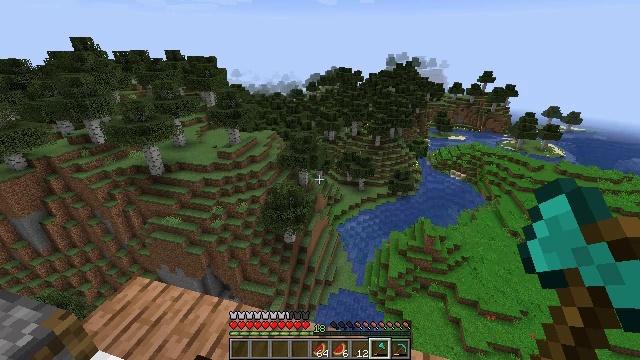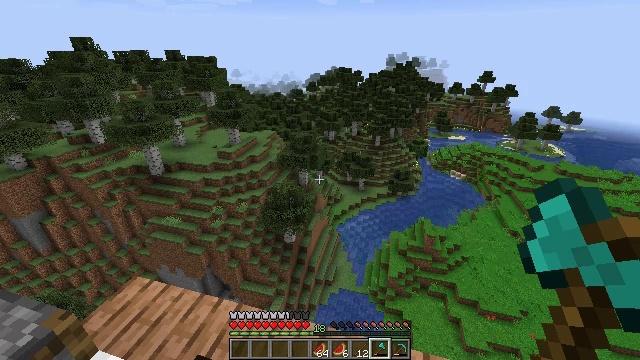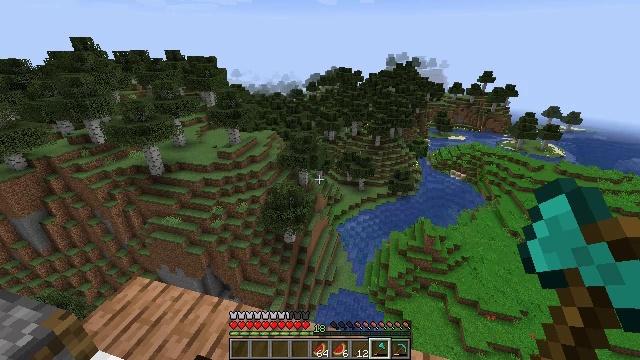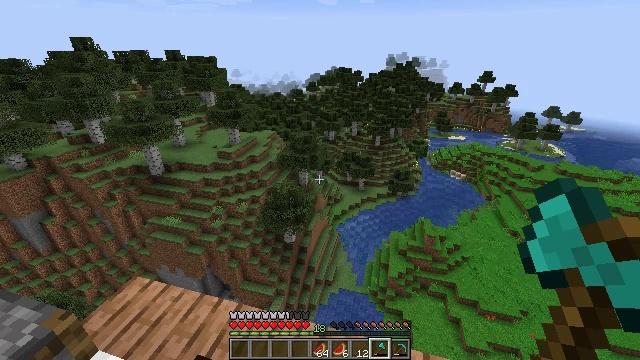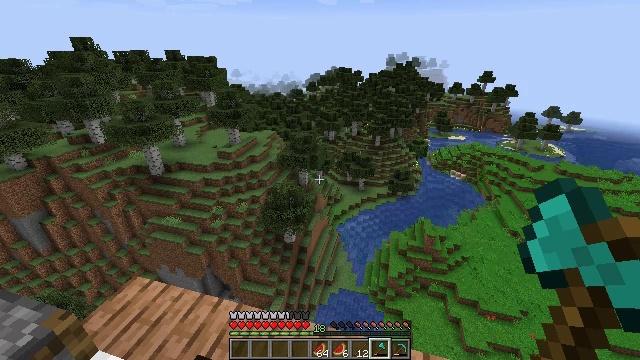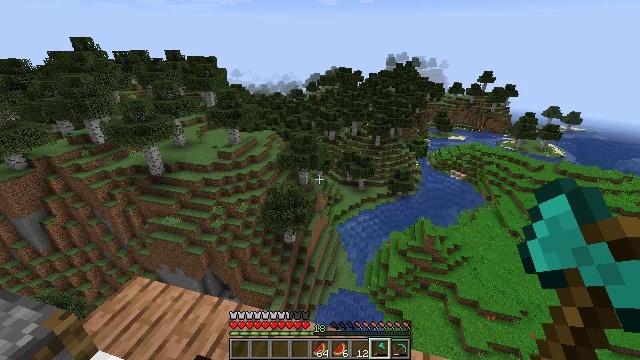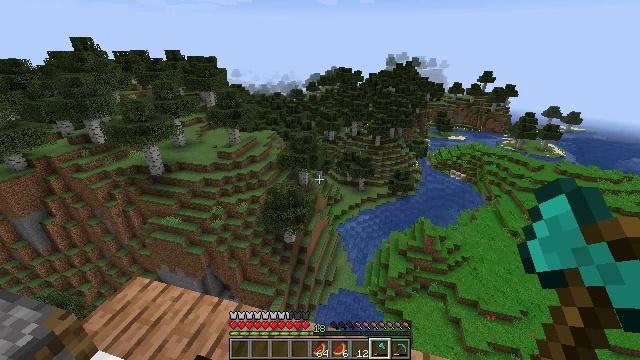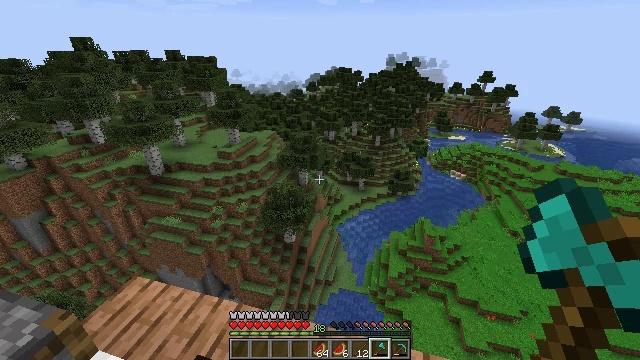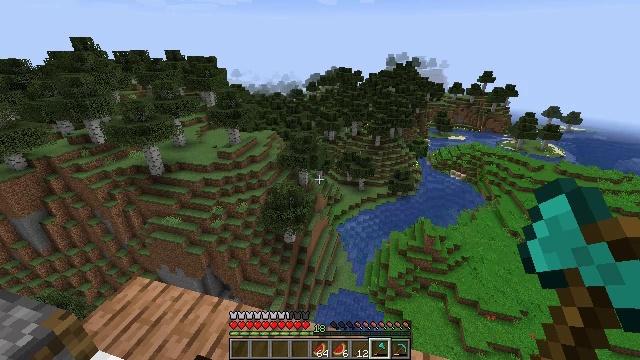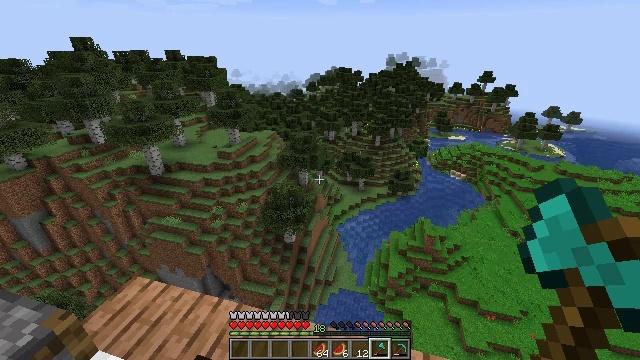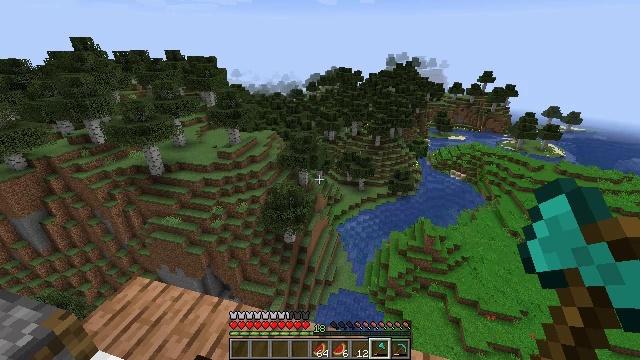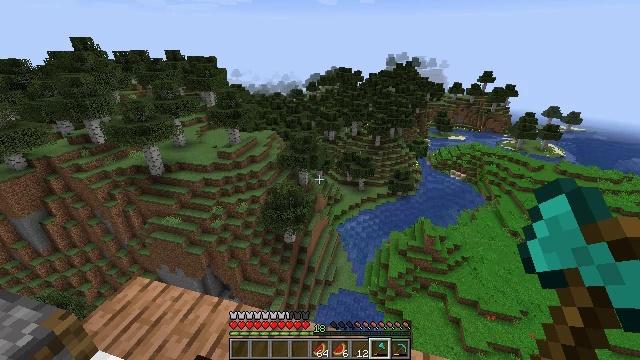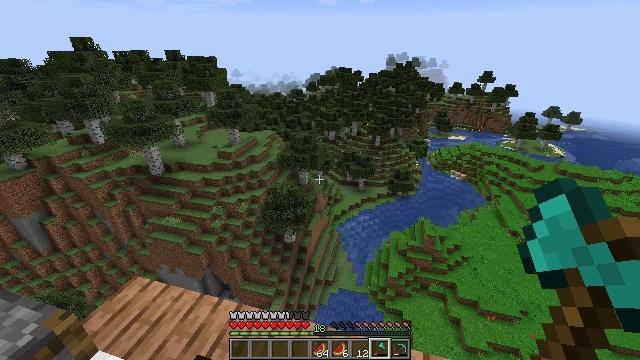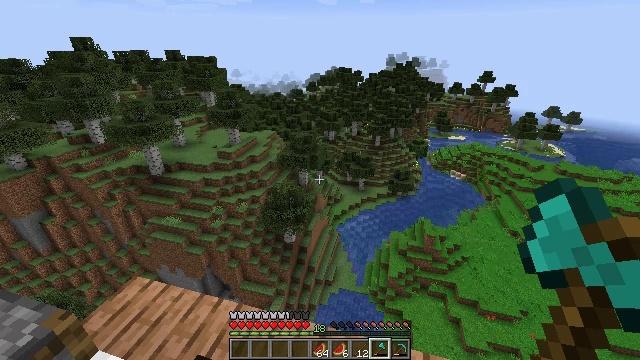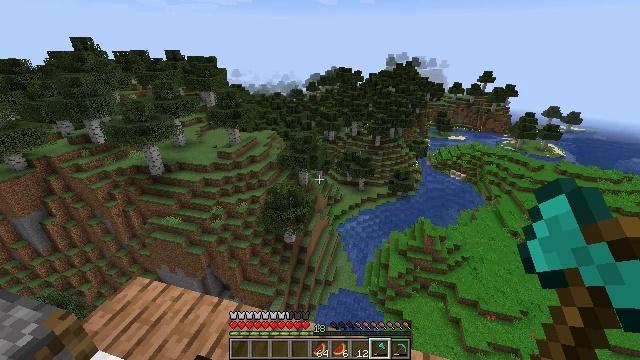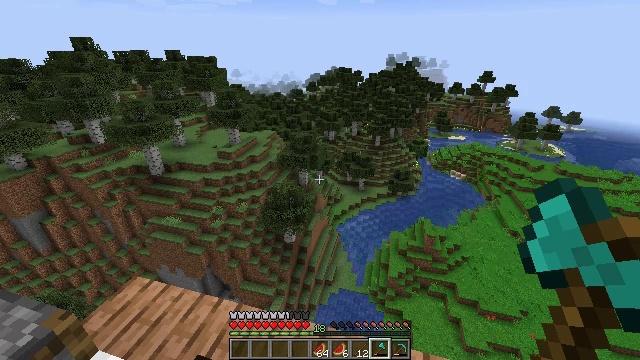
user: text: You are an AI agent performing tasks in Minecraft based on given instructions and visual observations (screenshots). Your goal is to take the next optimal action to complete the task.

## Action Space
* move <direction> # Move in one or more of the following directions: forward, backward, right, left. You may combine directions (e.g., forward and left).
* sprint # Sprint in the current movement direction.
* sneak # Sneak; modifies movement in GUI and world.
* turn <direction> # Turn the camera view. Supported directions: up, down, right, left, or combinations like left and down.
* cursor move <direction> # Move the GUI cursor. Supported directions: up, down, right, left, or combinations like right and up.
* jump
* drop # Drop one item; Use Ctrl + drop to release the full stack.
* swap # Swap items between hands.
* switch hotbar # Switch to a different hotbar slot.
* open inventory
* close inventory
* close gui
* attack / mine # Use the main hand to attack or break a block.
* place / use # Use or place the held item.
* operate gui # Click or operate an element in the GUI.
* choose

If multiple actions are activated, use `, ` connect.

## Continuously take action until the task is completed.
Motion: motion action
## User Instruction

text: Craft a cooked salmon using a furnace.
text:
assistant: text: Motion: no_op
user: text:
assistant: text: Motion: no_op
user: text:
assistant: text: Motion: no_op
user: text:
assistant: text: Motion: no_op
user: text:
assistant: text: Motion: no_op
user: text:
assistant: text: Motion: no_op
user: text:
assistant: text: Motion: no_op
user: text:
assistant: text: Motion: no_op
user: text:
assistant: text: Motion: no_op
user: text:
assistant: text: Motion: no_op
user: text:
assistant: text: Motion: no_op
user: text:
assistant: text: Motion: no_op
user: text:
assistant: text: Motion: no_op
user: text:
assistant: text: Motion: no_op
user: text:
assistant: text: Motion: no_op
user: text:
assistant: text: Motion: no_op
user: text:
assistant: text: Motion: turn left
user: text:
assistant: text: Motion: turn left and down
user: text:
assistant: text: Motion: turn left and down
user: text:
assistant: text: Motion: turn left and up
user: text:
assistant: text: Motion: turn left
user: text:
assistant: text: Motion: no_op
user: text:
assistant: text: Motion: no_op
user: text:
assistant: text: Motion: no_op
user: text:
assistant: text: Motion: turn left
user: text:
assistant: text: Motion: turn left and down
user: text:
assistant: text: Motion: turn left and down
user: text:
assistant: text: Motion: turn left
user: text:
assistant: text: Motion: turn left and up
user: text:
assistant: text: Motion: turn left and up